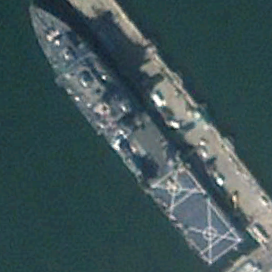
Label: combat